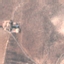
Land use / land cover class: PermanentCrop